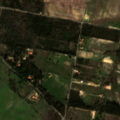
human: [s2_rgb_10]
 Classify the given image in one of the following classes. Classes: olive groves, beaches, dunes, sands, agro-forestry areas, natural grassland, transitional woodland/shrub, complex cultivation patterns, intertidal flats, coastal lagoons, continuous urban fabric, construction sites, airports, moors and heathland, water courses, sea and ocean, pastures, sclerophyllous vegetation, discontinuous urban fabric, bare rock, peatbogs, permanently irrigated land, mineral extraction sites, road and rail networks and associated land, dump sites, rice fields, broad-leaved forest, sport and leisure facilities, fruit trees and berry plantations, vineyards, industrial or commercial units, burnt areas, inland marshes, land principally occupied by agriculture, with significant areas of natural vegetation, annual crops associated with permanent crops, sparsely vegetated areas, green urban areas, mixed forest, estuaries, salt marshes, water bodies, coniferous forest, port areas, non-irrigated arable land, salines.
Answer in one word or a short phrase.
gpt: pastures, complex cultivation patterns, broad-leaved forest, mixed forest, transitional woodland/shrub